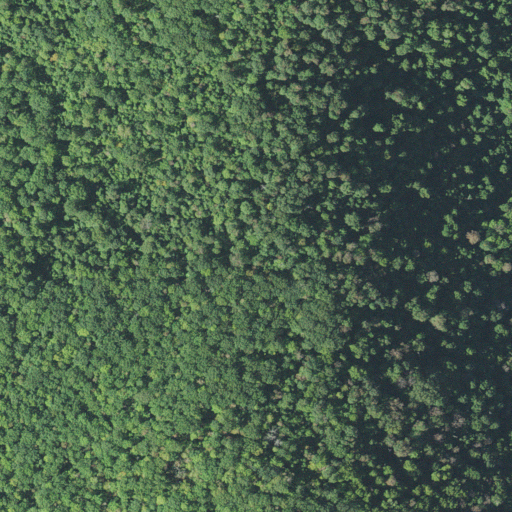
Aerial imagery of gap in North Carolina named Bearpen Gap containing deciduous forest and mixed forest